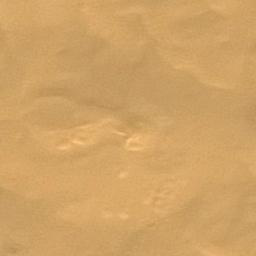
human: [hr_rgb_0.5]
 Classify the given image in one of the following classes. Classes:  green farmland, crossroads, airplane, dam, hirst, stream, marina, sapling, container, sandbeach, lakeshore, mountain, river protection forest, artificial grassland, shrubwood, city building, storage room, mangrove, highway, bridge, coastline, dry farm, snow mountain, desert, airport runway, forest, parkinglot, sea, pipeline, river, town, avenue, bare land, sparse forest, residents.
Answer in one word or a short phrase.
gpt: desert